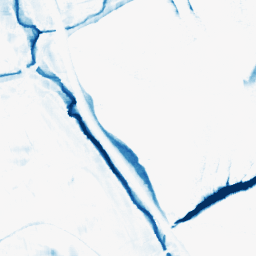
Category: morphological
Decomposition family: morphological_square
Decomposition parameters: operation: closing
size: 15
Upsampling method: bicubic_3x
Upsampling parameters: scale: 3
Upsampling scale: 3